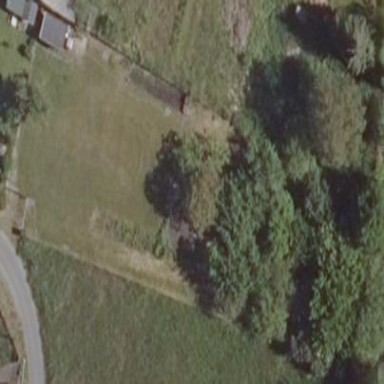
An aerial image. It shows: Garden that is leisure land.